Interaction volume radius: 5 \u00c5
Interaction volume height: 20 \u00c5
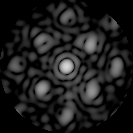
Disorder parameter: 0.4375